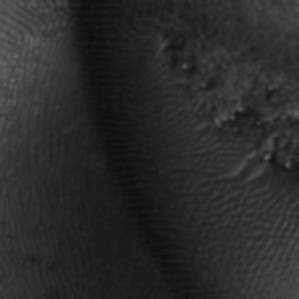
Label: frost